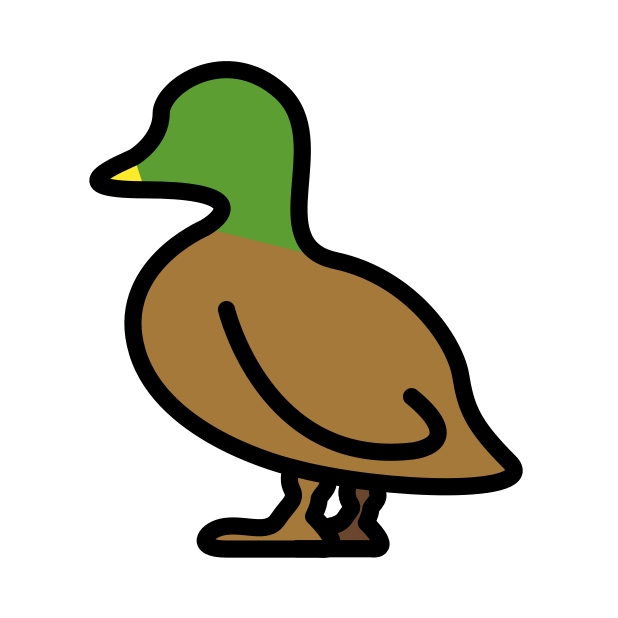
Emoji: 🦆
Name: duck
Unicode: 0x1f986